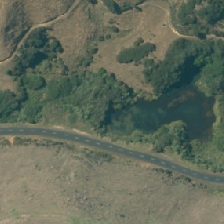
Land cover: lake_pond